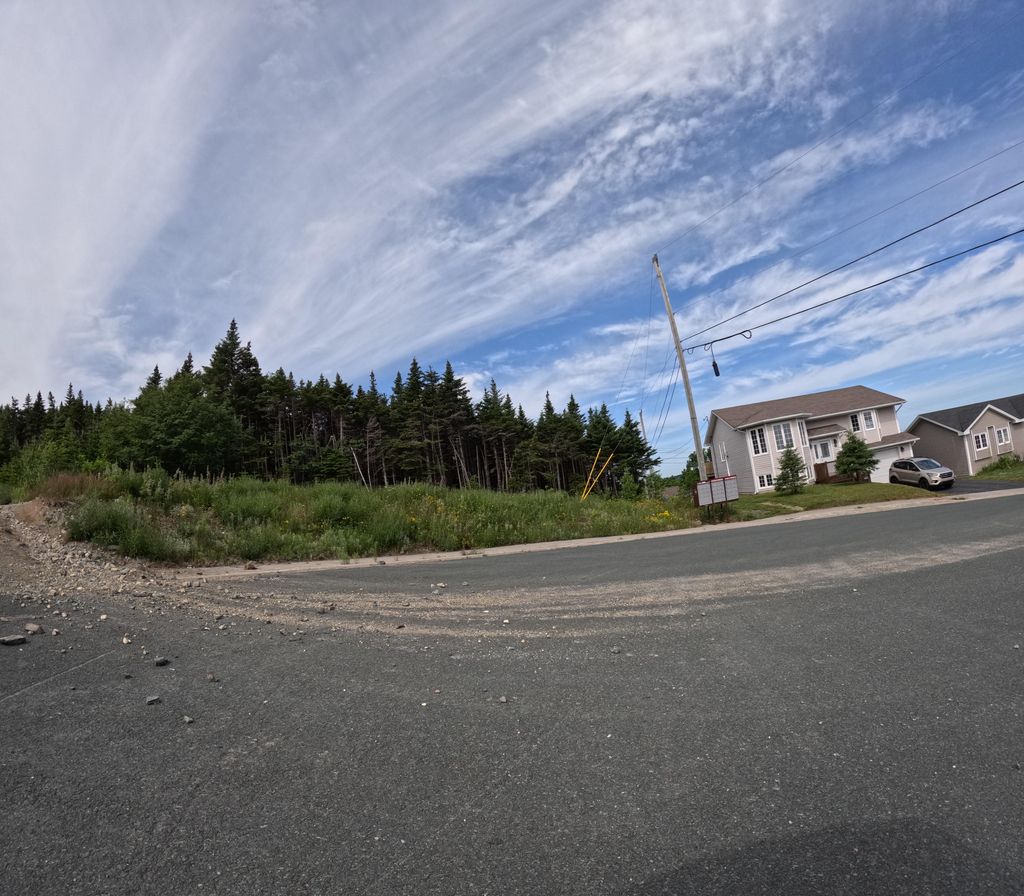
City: st_johns